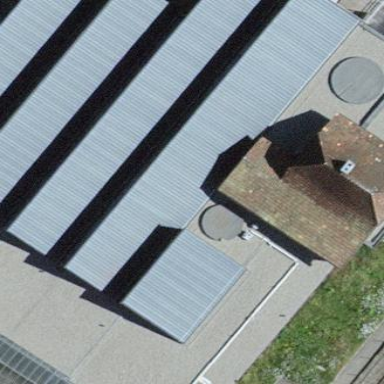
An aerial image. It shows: Industrial building.